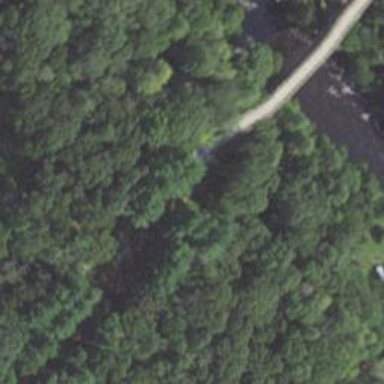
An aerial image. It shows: Path on bridge.